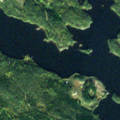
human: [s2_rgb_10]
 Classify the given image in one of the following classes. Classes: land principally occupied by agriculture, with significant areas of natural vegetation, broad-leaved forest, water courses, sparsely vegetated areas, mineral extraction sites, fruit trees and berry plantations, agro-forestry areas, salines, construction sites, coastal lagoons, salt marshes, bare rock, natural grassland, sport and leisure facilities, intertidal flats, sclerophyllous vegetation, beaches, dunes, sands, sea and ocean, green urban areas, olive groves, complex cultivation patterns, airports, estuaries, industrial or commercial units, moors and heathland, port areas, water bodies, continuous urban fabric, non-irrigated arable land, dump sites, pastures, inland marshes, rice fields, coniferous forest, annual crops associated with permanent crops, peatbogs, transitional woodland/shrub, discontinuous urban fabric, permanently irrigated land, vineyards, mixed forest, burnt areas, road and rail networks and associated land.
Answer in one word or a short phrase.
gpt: coniferous forest, mixed forest, transitional woodland/shrub, water bodies